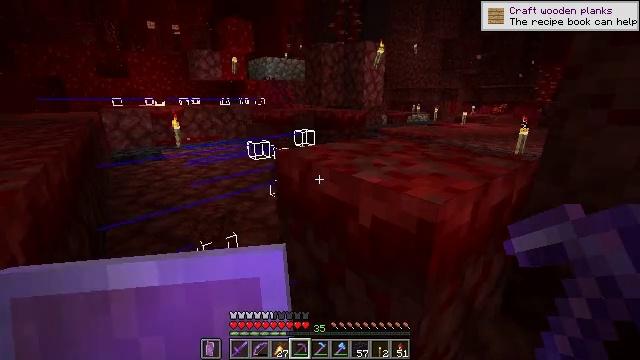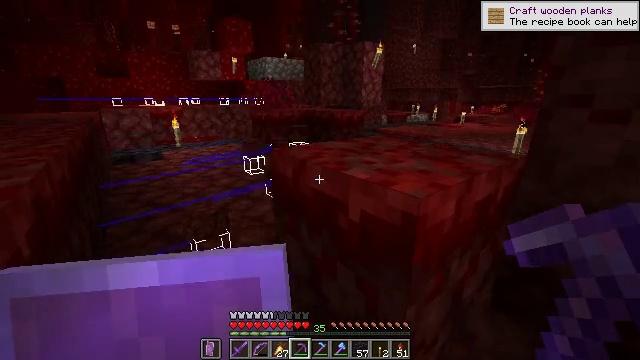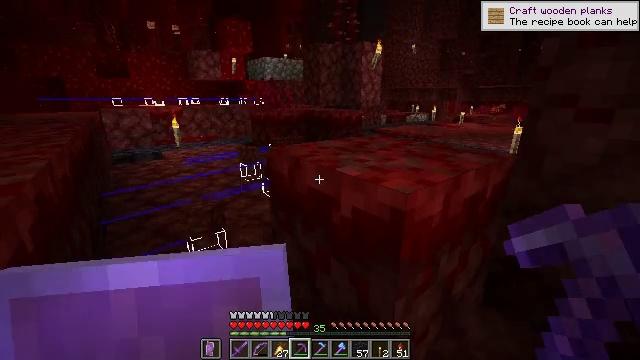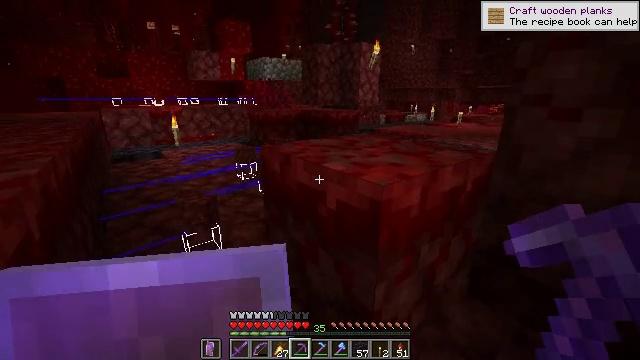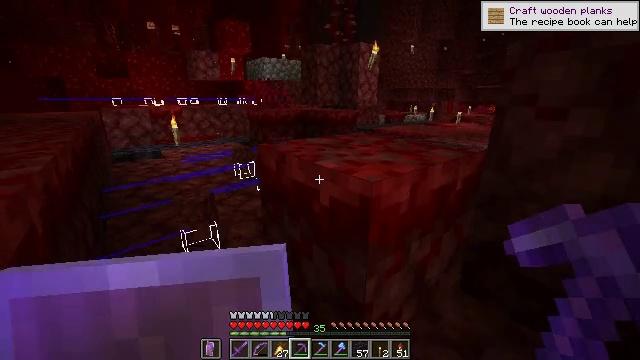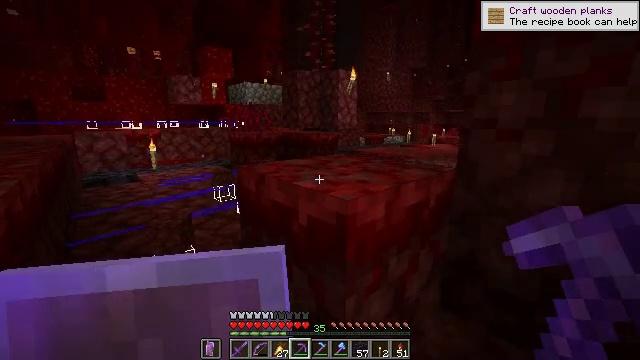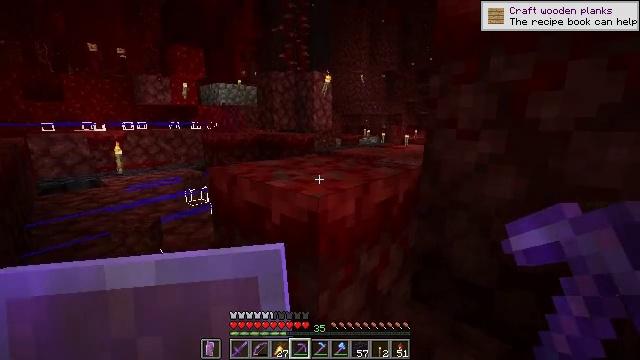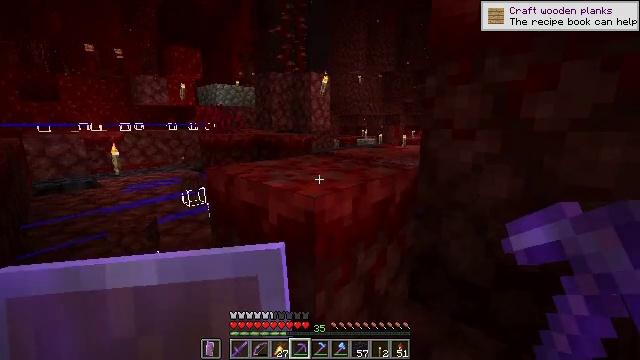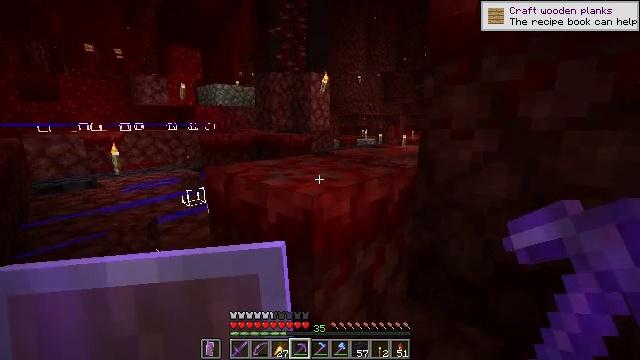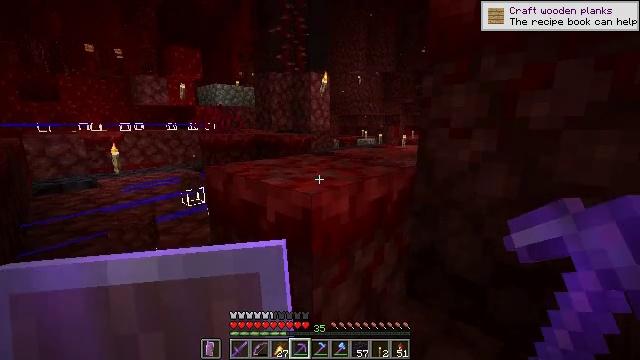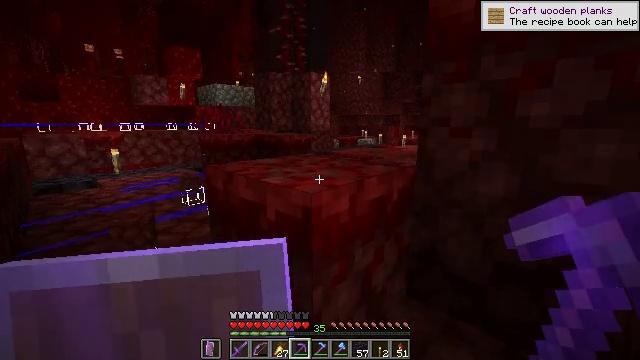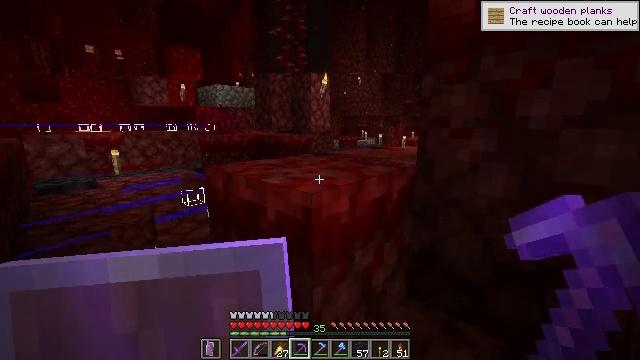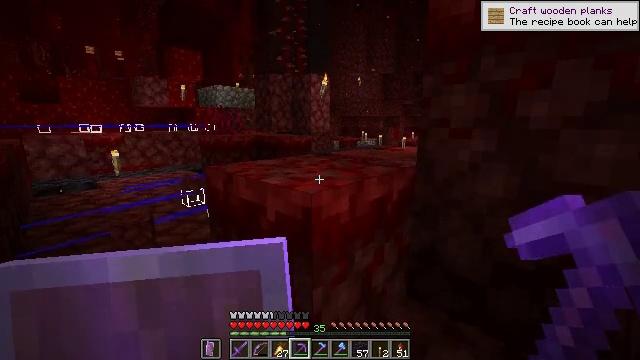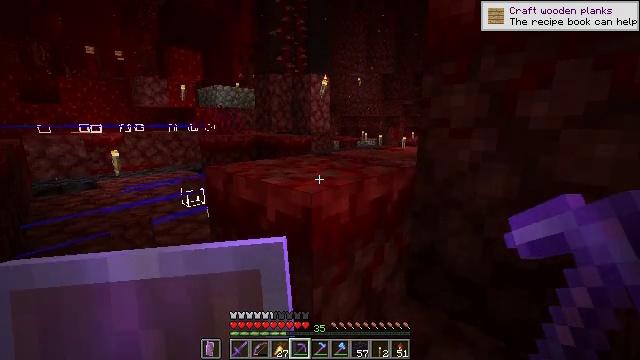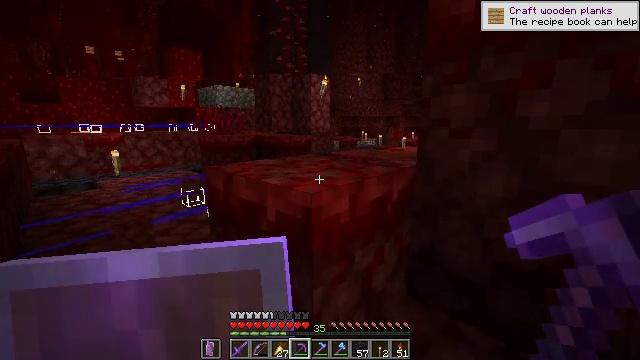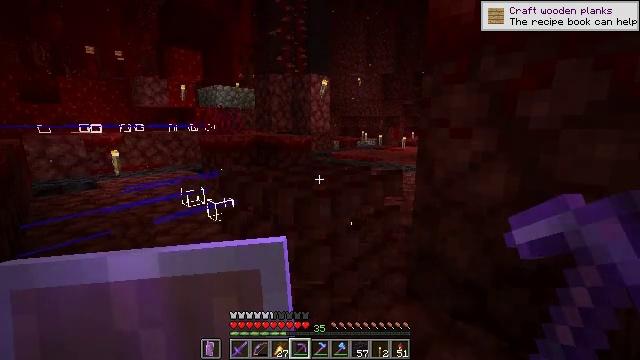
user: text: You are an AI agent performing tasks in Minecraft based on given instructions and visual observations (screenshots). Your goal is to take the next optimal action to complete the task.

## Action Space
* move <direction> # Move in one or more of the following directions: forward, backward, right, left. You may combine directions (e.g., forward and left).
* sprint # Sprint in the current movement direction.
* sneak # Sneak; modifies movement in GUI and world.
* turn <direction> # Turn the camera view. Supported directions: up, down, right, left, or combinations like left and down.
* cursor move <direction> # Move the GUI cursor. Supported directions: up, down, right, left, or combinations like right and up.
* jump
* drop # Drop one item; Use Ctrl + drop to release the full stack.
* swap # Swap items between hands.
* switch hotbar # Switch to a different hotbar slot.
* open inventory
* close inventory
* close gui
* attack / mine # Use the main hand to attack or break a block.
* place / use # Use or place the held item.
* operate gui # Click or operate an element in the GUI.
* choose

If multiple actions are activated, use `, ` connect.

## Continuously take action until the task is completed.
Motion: motion action
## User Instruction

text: Mine crimson nylium in the Nether.
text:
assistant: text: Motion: move back, sneak
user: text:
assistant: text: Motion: move back, sneak
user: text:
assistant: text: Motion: move back, sneak
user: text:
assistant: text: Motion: move back, sneak
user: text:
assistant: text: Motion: move back, sneak, turn right and up
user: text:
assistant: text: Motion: sneak, turn right
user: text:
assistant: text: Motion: sneak
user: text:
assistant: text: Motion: sneak
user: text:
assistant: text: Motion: sneak
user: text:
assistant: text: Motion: sneak
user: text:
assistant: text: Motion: sneak
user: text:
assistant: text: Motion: sneak
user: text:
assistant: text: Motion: sneak
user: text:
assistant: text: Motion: sneak
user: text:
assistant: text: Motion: sneak, attack / mine
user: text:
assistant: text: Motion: move forward, sneak, attack / mine
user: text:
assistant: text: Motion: move forward, sneak, turn left and up, attack / mine
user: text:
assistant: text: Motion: move forward, sneak, turn left and up, attack / mine
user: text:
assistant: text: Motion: move forward, sneak, turn left, attack / mine
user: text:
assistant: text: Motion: move forward, sneak, attack / mine
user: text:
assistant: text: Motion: move forward, sneak, attack / mine
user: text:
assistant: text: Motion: move forward, sneak
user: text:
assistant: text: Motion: move forward, sneak
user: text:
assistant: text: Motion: move forward, sneak
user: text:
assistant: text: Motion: move forward, sneak
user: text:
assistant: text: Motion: move forward, sneak
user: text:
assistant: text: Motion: move forward, sneak, turn right and down
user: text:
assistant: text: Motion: move forward, sneak
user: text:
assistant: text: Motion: move forward, sneak
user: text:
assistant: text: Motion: move forward